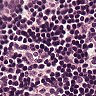
Metastatic tissue present: no